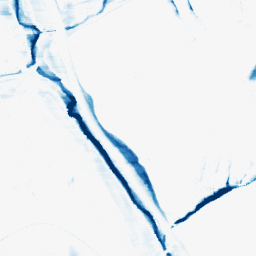
Category: morphological
Decomposition family: morphological_rect
Decomposition parameters: operation: closing
width: 20
height: 3
Upsampling method: bicubic
Upsampling parameters: scale: 4
Upsampling scale: 4